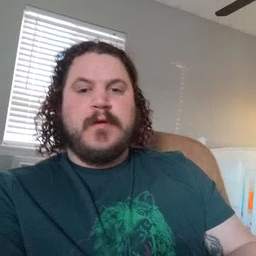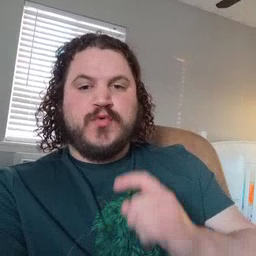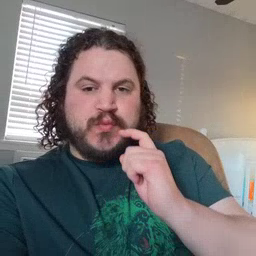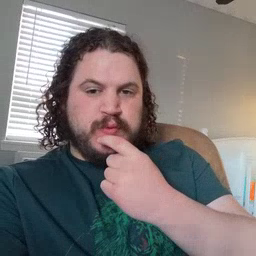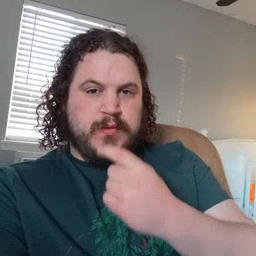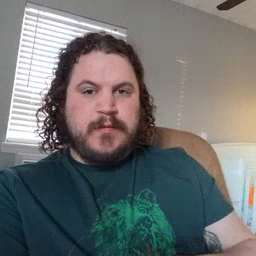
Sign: tooth